Field crop: tomato
Growth stage: 1
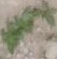
Species: portulaca